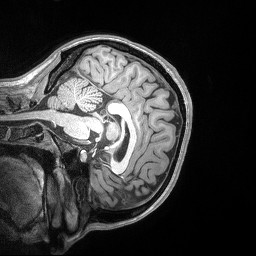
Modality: T1w
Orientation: sagittal
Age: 22
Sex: female
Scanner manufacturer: siemens
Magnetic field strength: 3 T
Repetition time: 2.53 s
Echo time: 0.00164 s